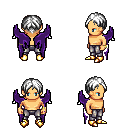
a pixel art fantasy rpg character, male body template, human, tanned skin, purple wings, metal pants, white parted hairstyle, bracelets, gold boots, four views (front, back, left, right), 2x2 character sprite sheet, small pixel art, hard edges, no anti-aliasing